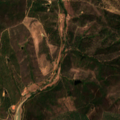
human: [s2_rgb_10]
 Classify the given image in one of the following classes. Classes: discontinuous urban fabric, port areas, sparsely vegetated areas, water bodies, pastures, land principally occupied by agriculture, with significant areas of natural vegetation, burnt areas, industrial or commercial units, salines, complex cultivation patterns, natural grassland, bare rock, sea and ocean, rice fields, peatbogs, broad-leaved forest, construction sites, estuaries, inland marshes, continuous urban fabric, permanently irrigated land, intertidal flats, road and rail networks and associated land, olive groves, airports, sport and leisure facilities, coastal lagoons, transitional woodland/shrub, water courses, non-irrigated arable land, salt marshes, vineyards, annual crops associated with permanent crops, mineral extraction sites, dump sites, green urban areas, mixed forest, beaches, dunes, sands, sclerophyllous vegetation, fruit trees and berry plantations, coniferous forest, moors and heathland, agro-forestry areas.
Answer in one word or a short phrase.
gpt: broad-leaved forest, sclerophyllous vegetation, transitional woodland/shrub